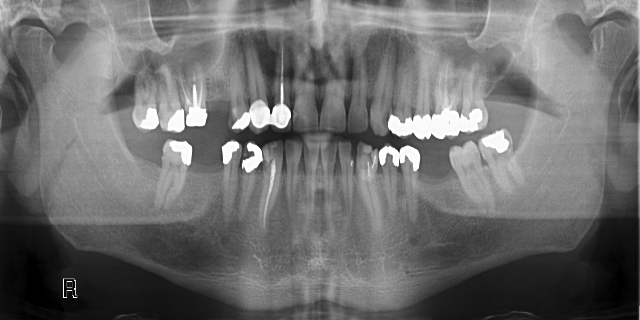
adult